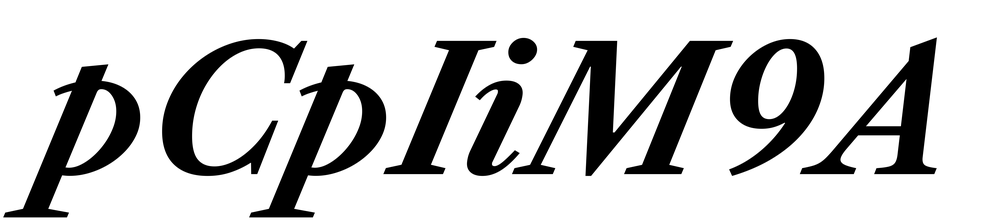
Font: LibreCaslonText-Italic_Bold_Italic